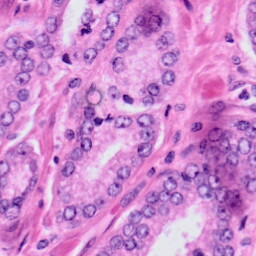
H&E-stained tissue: Prostate